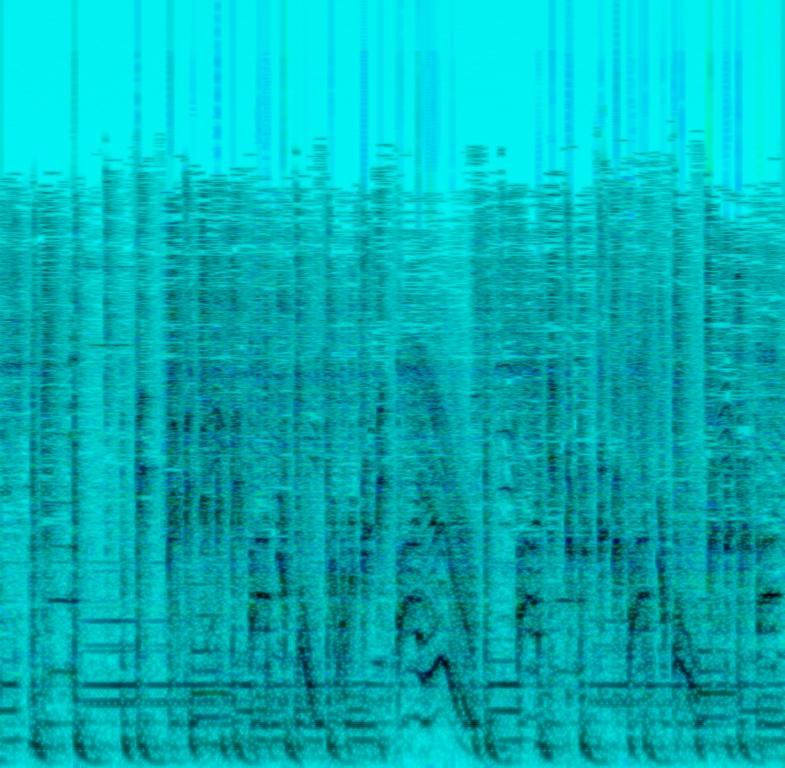
This recording has been done live in a room with speakers. It features a DJ scratching the desks live to create these squeaky scratching sound effects. The song is a mellow hip hop song featuring a  relaxed drum beat and bassline.